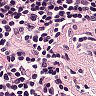
Metastatic tissue present: no